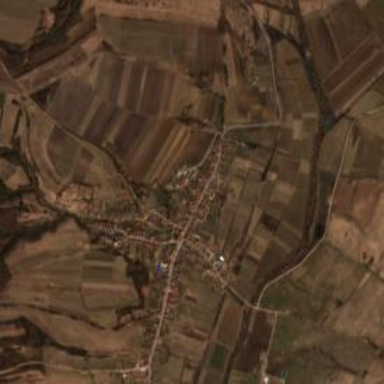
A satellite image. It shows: Village area.